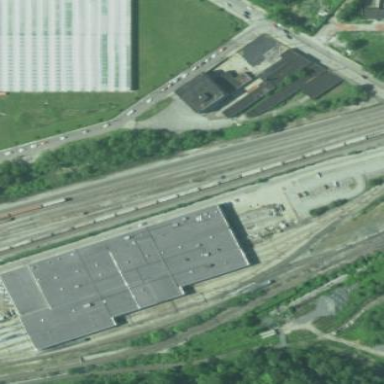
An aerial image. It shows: Railway area.